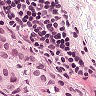
Metastatic tissue present: yes